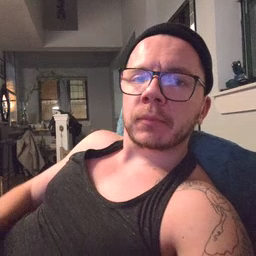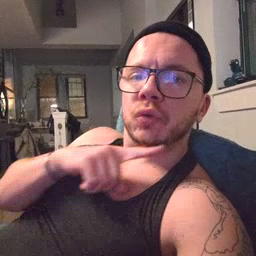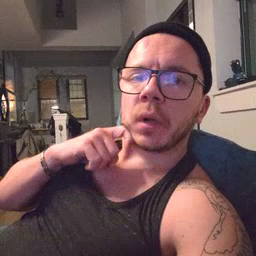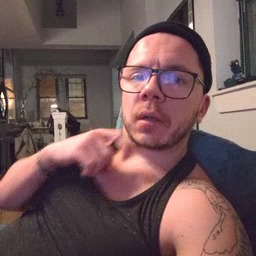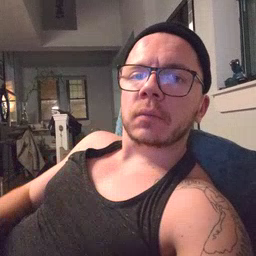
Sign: dry